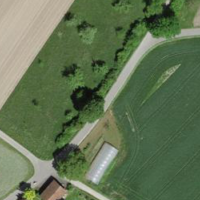
EUNIS habitat code: 25
Species observed at this site:
Lysimachia punctata